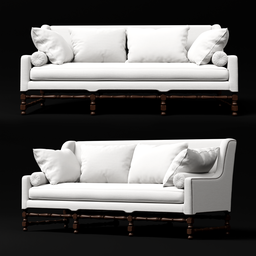
Label: furniture